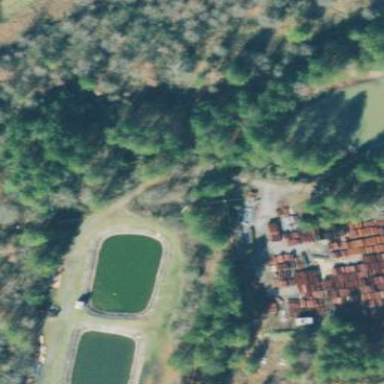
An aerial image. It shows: Wastewater plant.